Question: I'm new to TFS and have spent ages Googling and browsing Microsoft's TFS documentation.

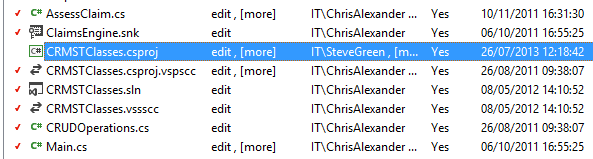
Answer: It is checked out by more than one user.